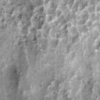
Label: not_dusty